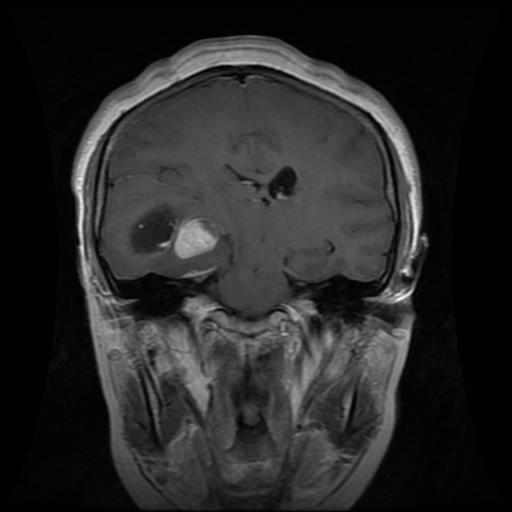
Label: meningioma